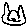
Label: cat